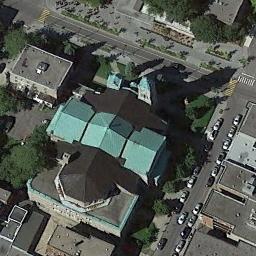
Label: church